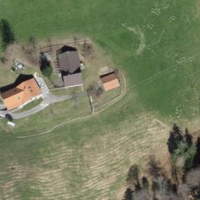
EUNIS habitat code: 24
Species observed at this site:
Agrostemma githago